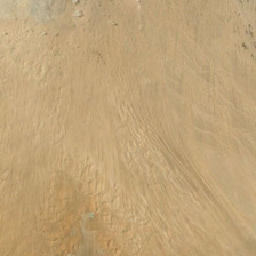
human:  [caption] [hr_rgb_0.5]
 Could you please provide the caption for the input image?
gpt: There are few crops in the desert.

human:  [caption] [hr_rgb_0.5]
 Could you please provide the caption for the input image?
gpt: There are few plants in the desert.

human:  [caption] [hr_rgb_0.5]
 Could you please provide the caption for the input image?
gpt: There are few crops in the desert.

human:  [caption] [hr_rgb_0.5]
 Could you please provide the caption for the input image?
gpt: Small plants in the desert

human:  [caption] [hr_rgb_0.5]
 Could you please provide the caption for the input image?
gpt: There are few crops in the desert.